二年级 · 画法几何学
下面图（）是小明看到的。

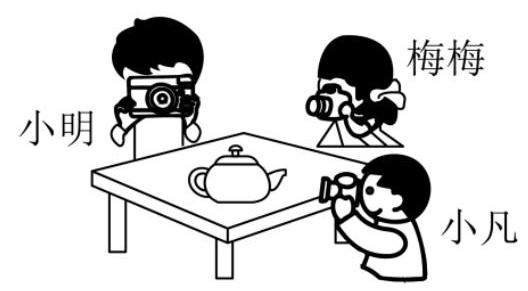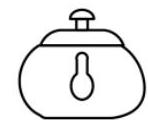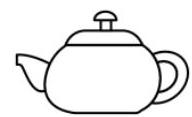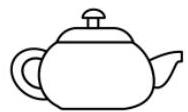
A.

B.

C.

答案: B
解析: $\mathrm{B}$

【分析】由题意可知, 小明站在茶壸的侧面, 看到的茶壸把在他的右边, 看到的茶壸嘴在他的左边,据此解答即可。

【详解】由分析可得:

第二幅图是小明看到的。

故答案为: B

【点睛】熟练掌握从不同位置观察同一物体是解决此题的关键。